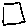
Label: square